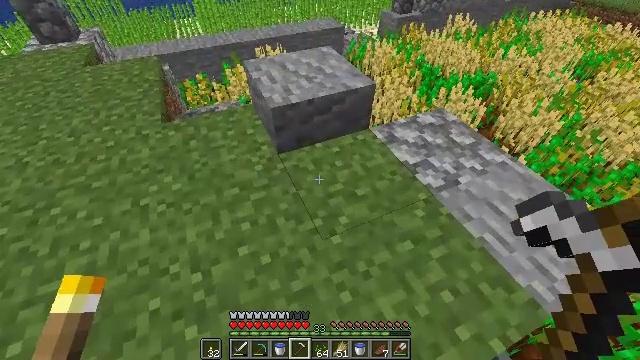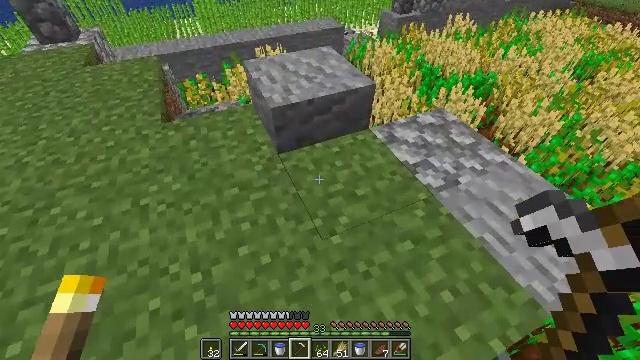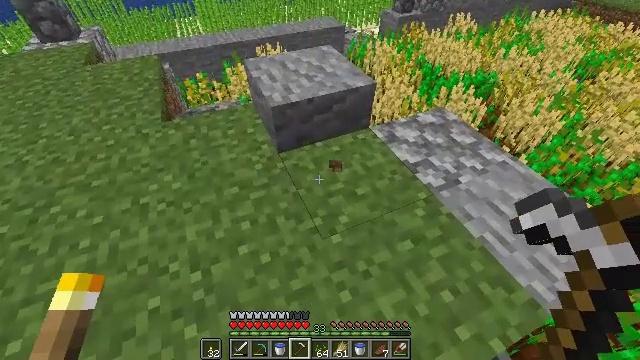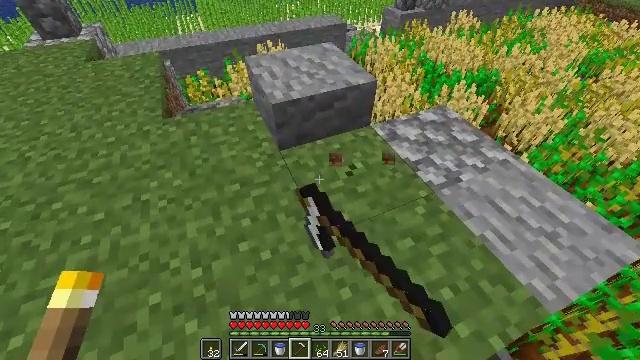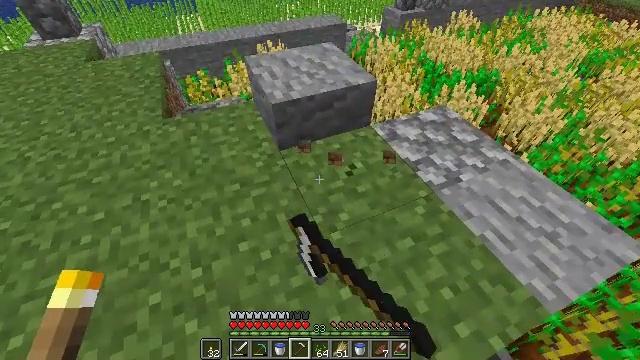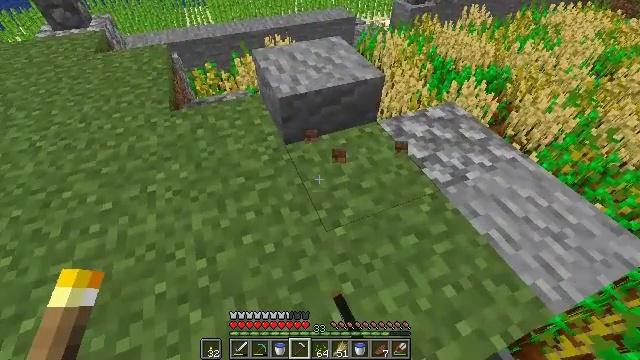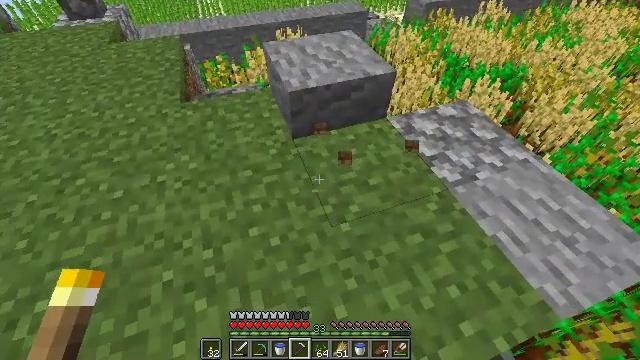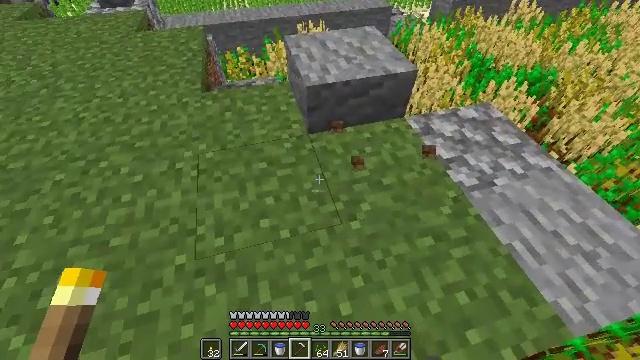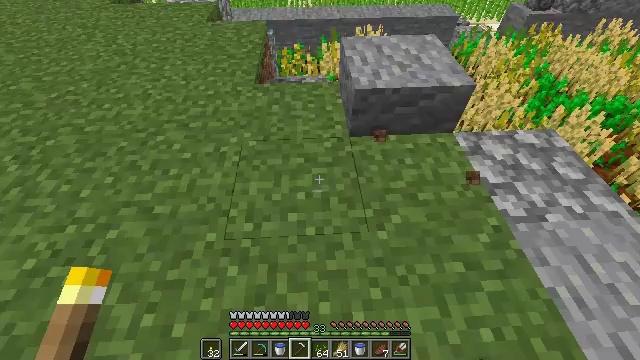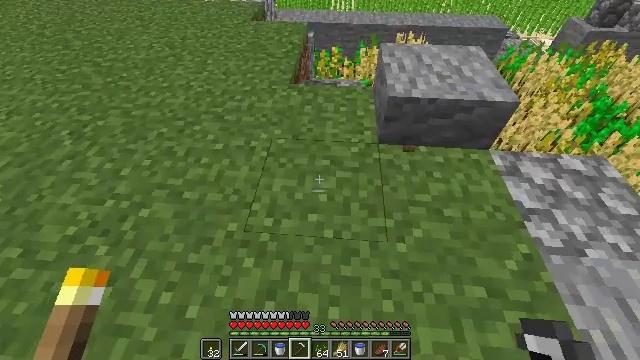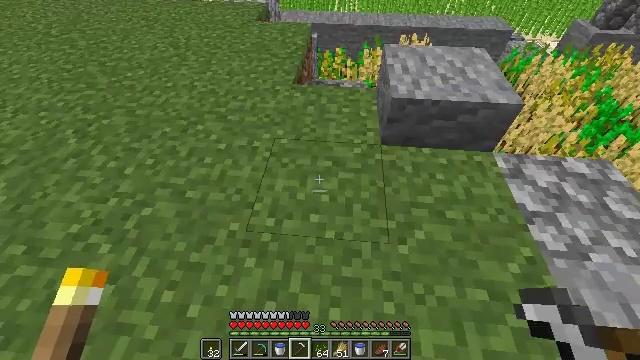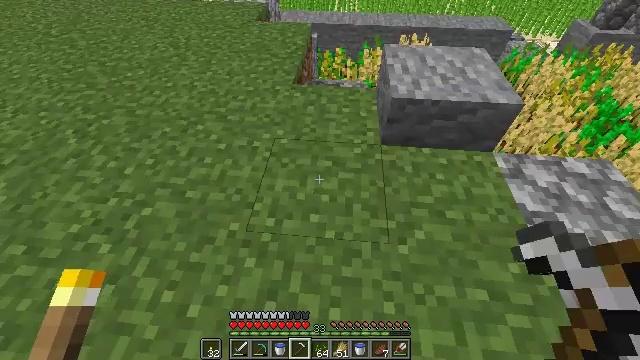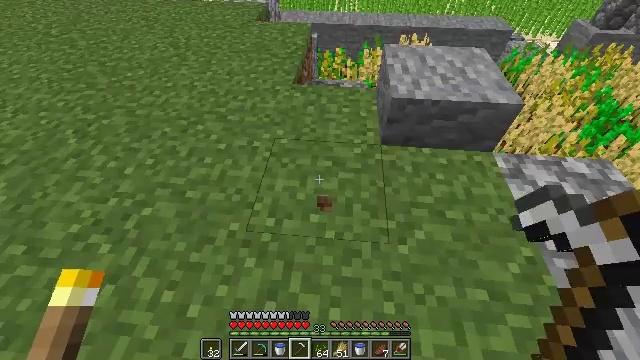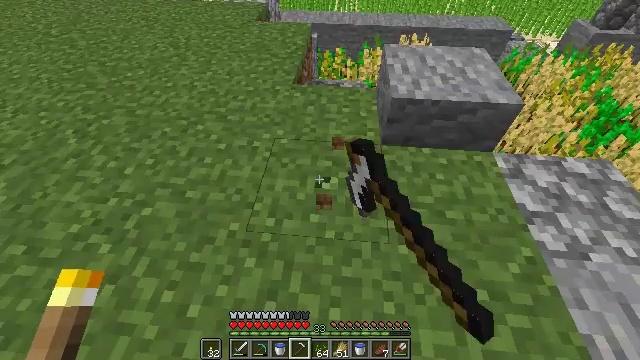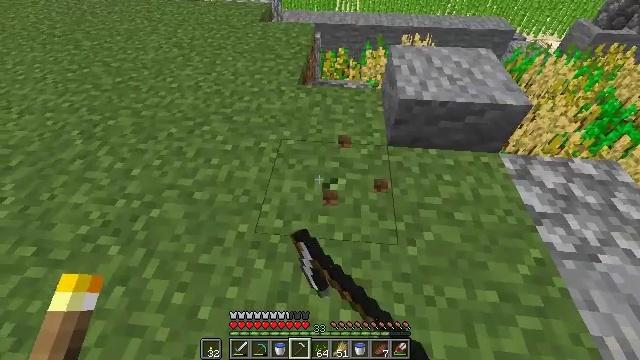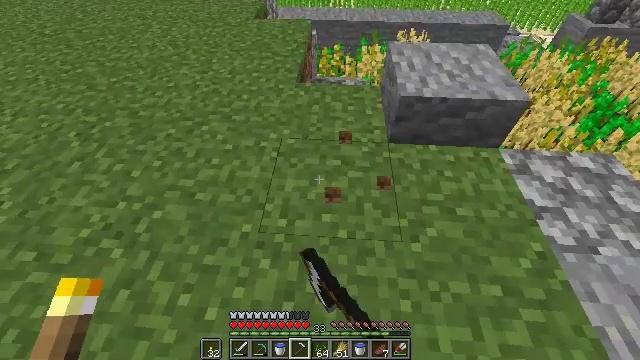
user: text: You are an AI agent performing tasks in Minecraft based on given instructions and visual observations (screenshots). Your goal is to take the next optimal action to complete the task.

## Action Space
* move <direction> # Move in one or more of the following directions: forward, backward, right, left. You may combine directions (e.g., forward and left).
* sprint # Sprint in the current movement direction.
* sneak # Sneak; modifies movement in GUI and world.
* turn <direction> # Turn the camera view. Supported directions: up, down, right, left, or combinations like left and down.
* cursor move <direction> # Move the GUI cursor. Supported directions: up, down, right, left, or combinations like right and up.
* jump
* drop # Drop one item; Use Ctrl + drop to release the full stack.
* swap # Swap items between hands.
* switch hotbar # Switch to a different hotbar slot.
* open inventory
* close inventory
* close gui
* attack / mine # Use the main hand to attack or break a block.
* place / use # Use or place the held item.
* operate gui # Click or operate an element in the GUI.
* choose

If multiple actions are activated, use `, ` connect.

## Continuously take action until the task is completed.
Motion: motion action
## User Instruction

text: Harvest grass block to clear the area.
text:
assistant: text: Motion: no_op
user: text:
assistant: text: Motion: attack / mine
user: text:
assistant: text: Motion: attack / mine
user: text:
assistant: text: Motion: attack / mine
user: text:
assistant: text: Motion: turn left and down
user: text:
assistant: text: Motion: turn left and down
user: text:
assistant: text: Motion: turn left
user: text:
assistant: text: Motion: turn left
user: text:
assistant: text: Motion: turn left
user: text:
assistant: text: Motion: no_op
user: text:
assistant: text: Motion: no_op
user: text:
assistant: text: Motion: attack / mine
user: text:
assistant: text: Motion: attack / mine
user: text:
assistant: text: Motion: move left, attack / mine
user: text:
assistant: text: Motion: move left, turn right
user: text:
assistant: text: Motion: move left, turn right
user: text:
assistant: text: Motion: move left, turn right
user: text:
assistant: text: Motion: move left, turn right
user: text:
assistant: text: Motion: move left
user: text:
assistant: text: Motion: no_op
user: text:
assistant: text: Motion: no_op
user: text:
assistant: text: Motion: no_op
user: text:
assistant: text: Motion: attack / mine
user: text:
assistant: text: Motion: move left, attack / mine
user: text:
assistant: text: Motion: move left, attack / mine
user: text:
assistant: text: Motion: move left
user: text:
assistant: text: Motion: move left
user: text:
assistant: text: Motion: move left
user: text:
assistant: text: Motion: turn left
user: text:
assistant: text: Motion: no_op